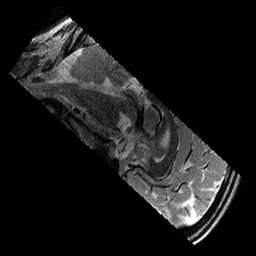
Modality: T2w
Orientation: sagittal
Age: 9
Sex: male
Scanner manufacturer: siemens
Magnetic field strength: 3 T
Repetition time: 9.23 s
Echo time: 0.067 s